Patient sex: F
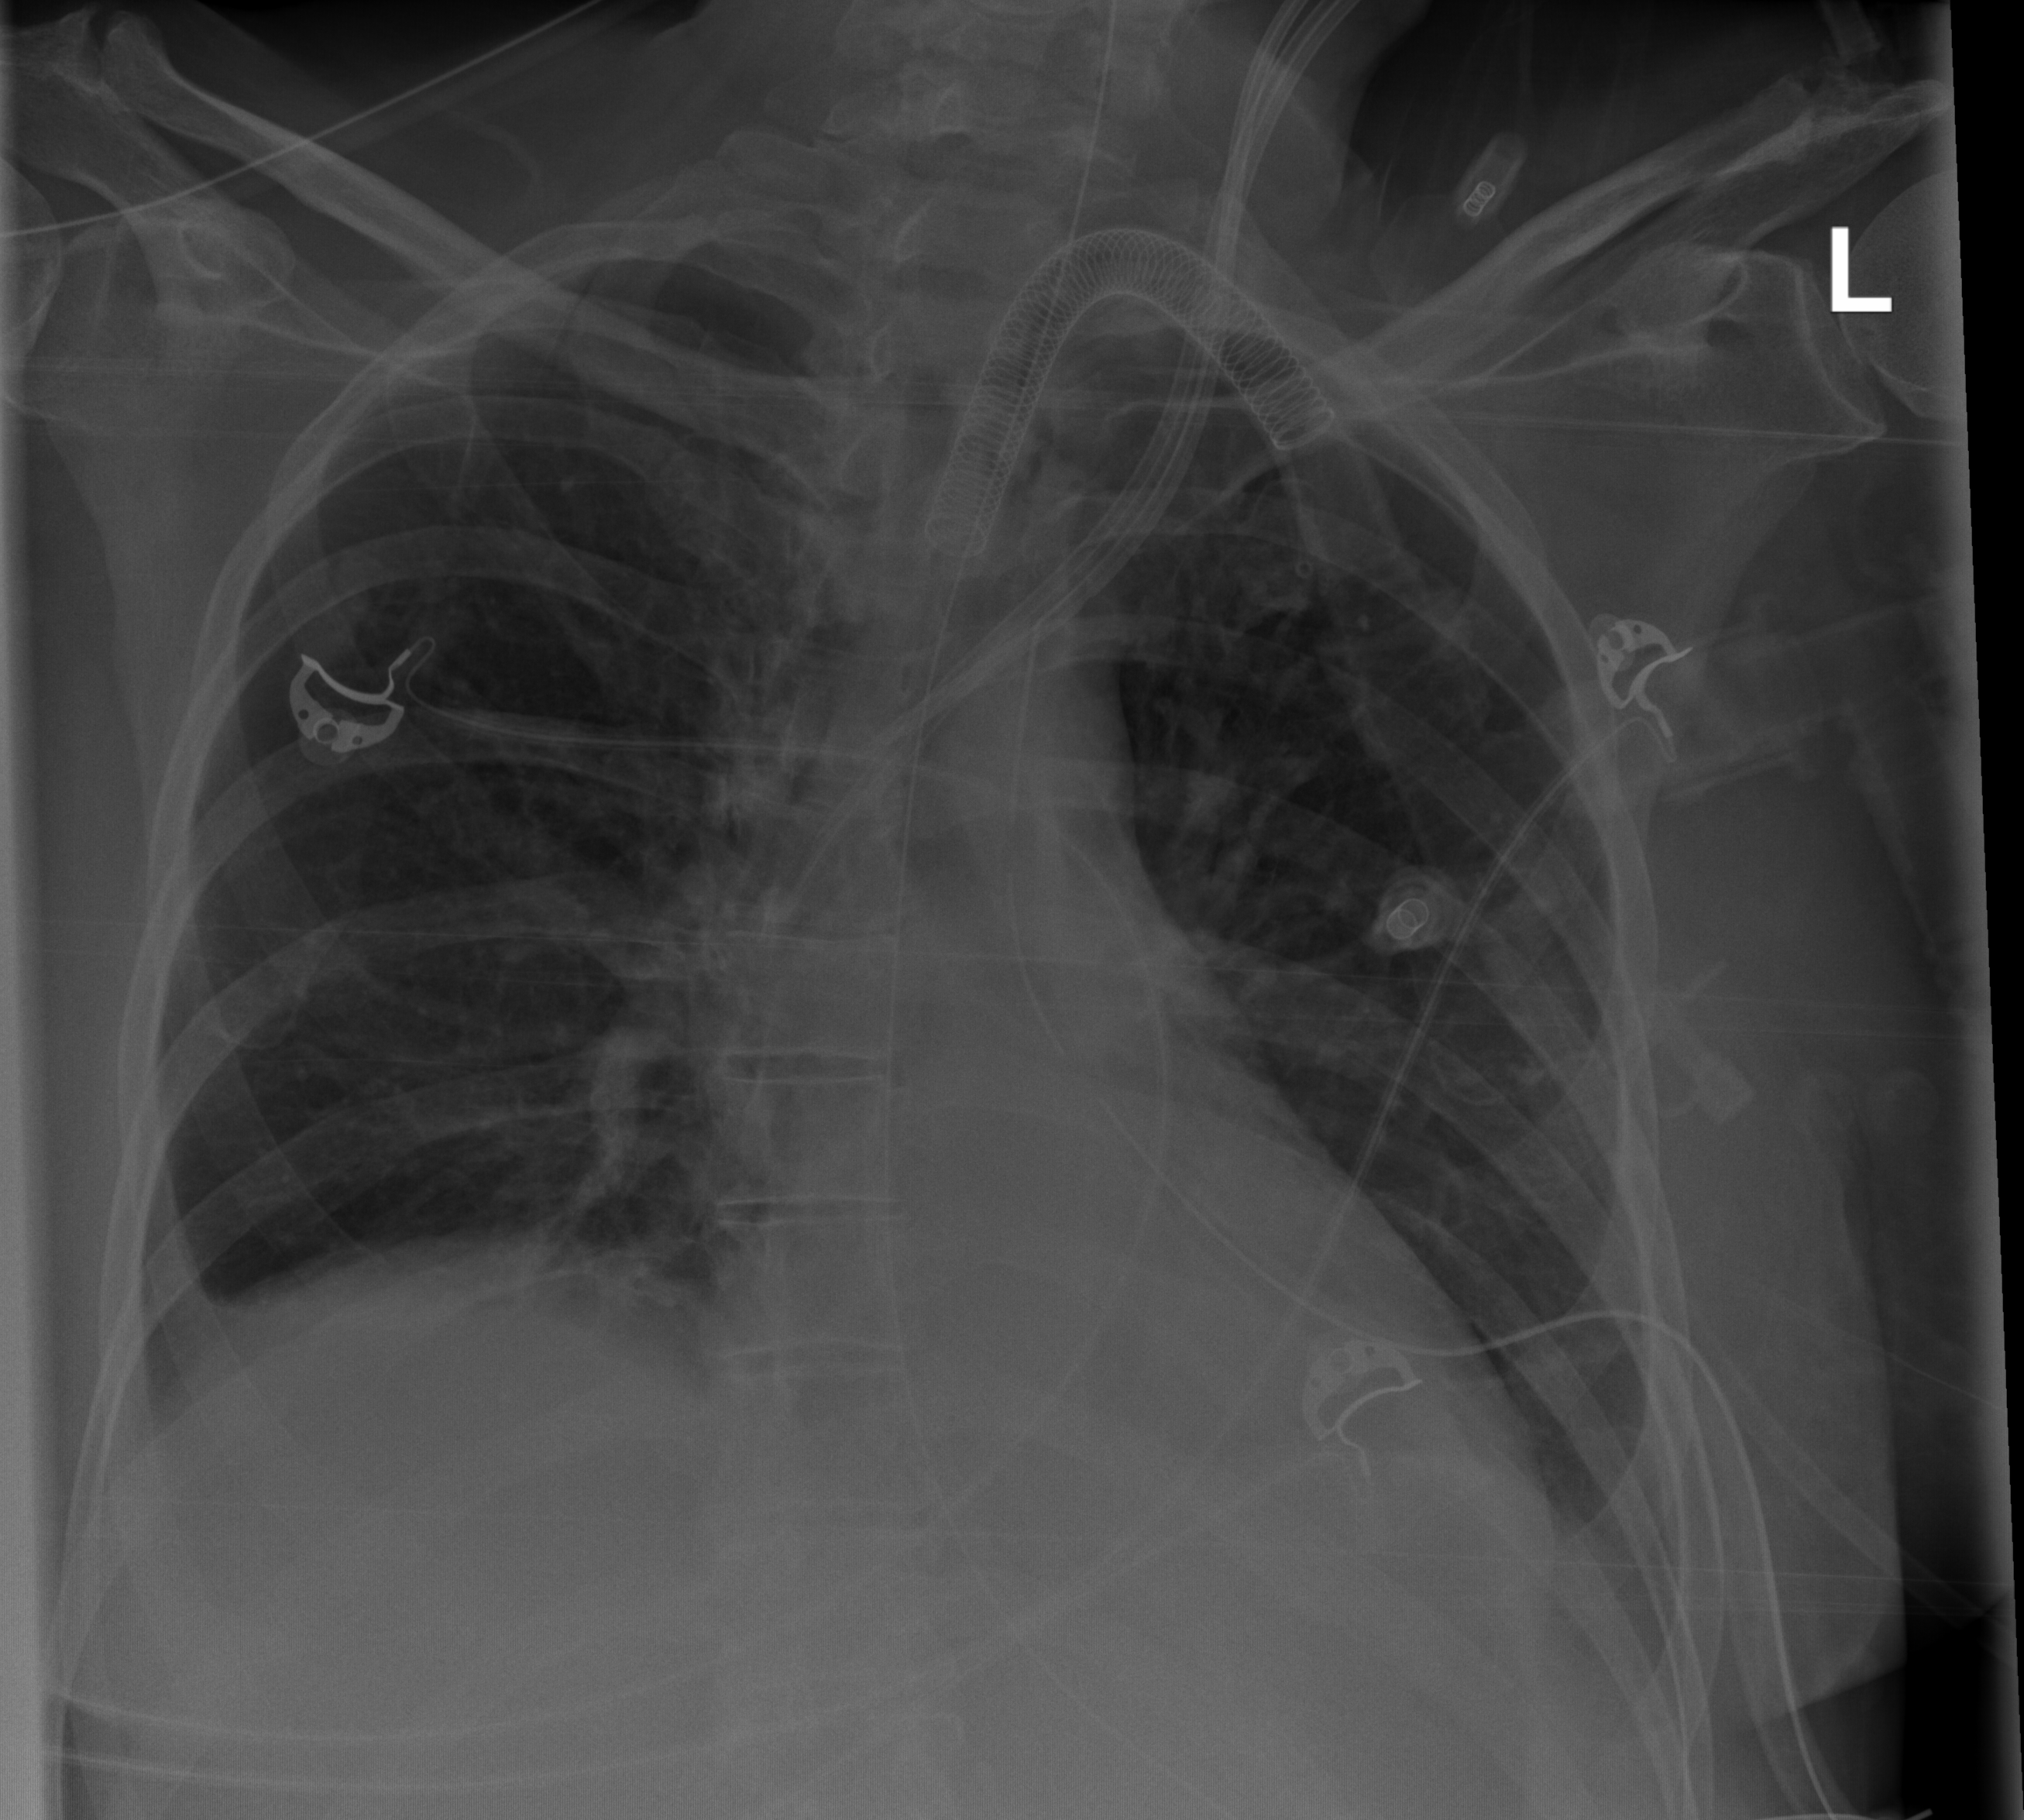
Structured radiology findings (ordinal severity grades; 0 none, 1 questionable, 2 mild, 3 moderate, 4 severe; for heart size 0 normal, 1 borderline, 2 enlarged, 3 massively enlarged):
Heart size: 0
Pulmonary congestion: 0
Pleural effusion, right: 2
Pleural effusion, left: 2
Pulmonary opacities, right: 0
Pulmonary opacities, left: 0
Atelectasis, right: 2
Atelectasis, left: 2